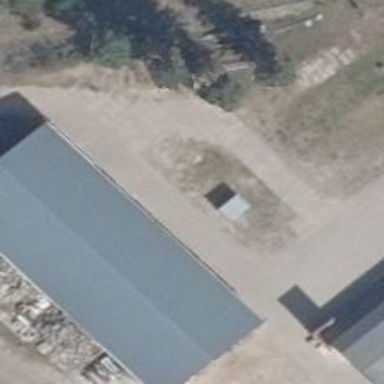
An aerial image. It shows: Industrial building with gabled roof of material type 1.